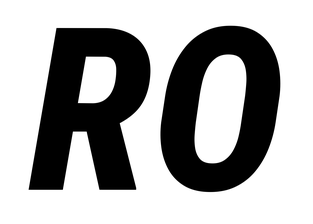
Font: Roboto-Italic_Condensed_ExtraBold_Italic